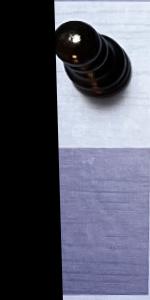
Label: Empty